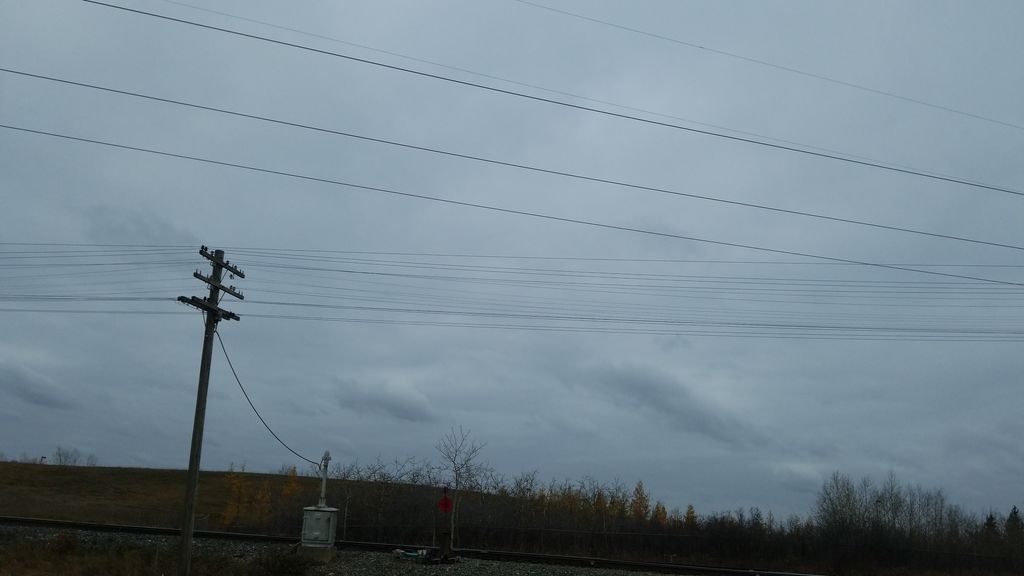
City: edmonton